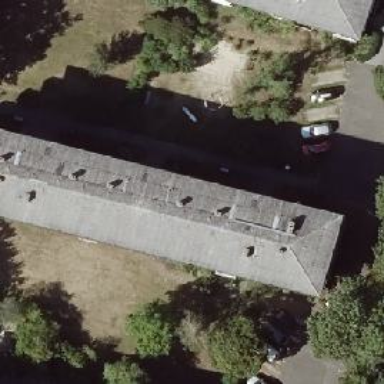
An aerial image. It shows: Apartment building with hipped roof.